Question: Who is the video creator?
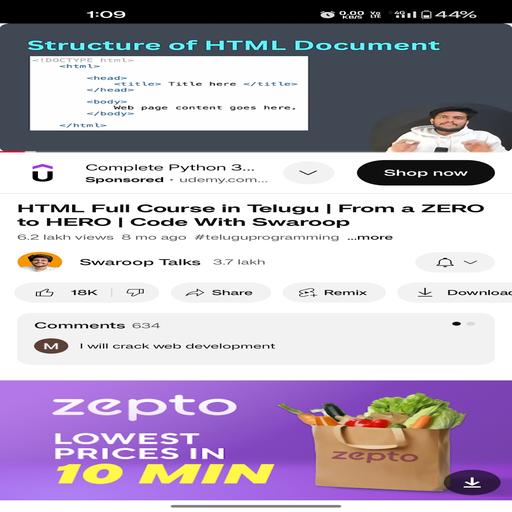
Answer: Swaroop